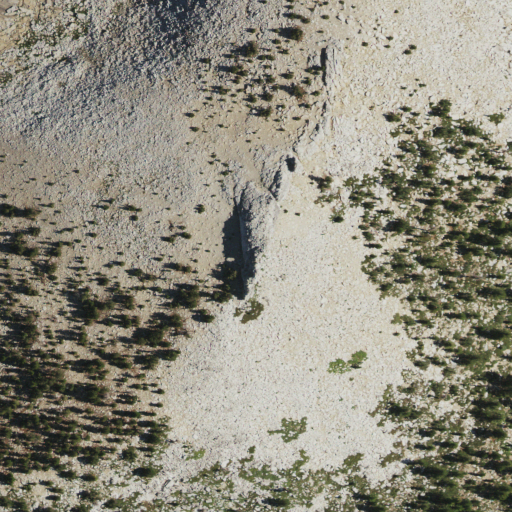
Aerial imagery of mountain in California named Castle Peak containing shrub, barren land, and grassland